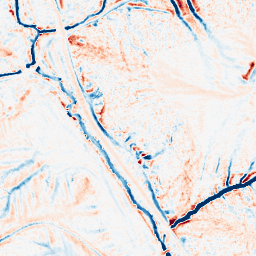
Category: edge_preserving
Decomposition family: median
Decomposition parameters: size: 11
Upsampling method: cubic_mitchell
Upsampling parameters: scale: 2
Upsampling scale: 2